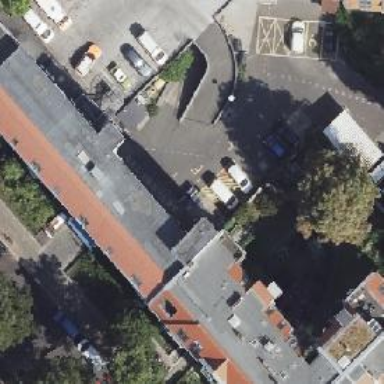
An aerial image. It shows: Ambulance station for emergencies.